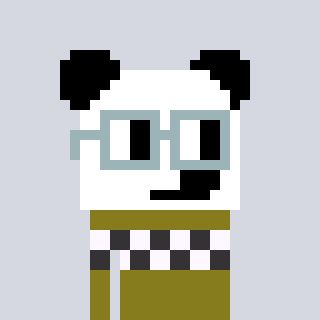
a pixel art character with square dark gray glasses, a panda-shaped head and a gunk-colored body on a cool background